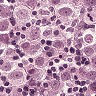
Metastatic tissue present: yes